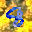
Label: 8